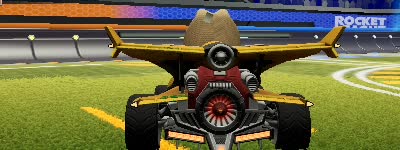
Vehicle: aftershock